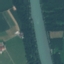
Label: River